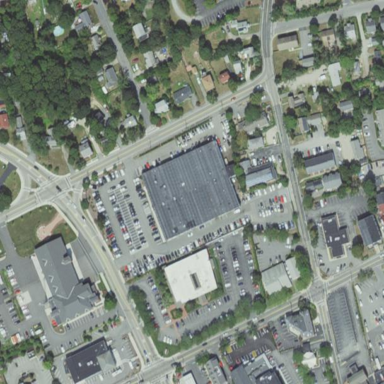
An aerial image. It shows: Retail building with car shop.